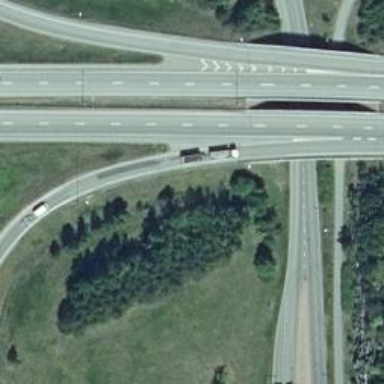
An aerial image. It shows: Tertiary trunk_link highway.